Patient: sex F, age 43
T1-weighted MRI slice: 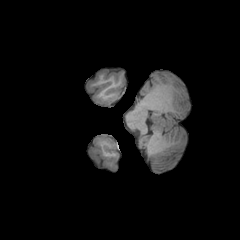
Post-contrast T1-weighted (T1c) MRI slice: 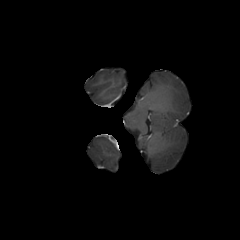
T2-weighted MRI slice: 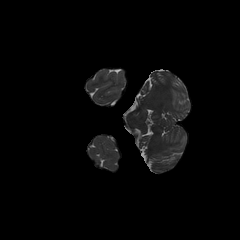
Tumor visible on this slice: no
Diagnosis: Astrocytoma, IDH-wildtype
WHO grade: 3